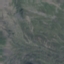
Land use / land cover class: HerbaceousVegetation